Как показано на рисунке, в однородном магнитном поле $B$, направленном вертикально вверх, находится однородная жёсткая проводящая квадратная рамка $abcd$. Её масса равна $m$, длина стороны равна $l$, а сопротивление $R$. Рамка может свободно вращаться вокруг горизонтальной оси $OO'$, проходящей через середины сторон $ad$ и $bc$. Выводы рамки обозначены как $P$ и $Q$. Ось $x$ направлена горизонтально и перпендикулярно $OO'$. При решении задачи самоиндукцией рамки пренебречь.
Найдите момент инерции $J$ рамки относительно оси $OO'$. В момент времени $t=0$ угол между плоскостью рамки и осью $x$ равен $\theta_0$ и может считаться малым. В этот момент через рамку пускают ток $I$, который течёт по направлению $P \to a \to b \to c \to d \to Q$.
Найдите зависимость угла $\theta$, угловой скорости $\dot{\theta}$ и углового ускорения $\ddot{\theta}$ от времени. В некоторый момент времени $t = t_0 > 0$, когда плоскость рамки оказывается горизонтальной, цепь, к которой подключена рамка, разрывается.
Как будет двигаться после этого рамка? Найдите зависимость напряжения $V_{PQ}$ между точками $P$ и $Q$ от времени. После того, как рамка будет двигаться таким образом в течение некоторого времени, и угол между плоскостью рамки и осью $x$ станет равен $\theta_1$ $\left( \frac{\pi}{4} \leq \theta_1 \leq \frac{3\pi}{4} \right)$, точки $P$ и $Q$ замыкают накоротко. Известно что после этого рамка провернётся на небольшой угол $\alpha$ и затем остановится.
Найдите соотношение между $\alpha$ и $\theta_1$ и минимальное значение угла $\alpha_m$.
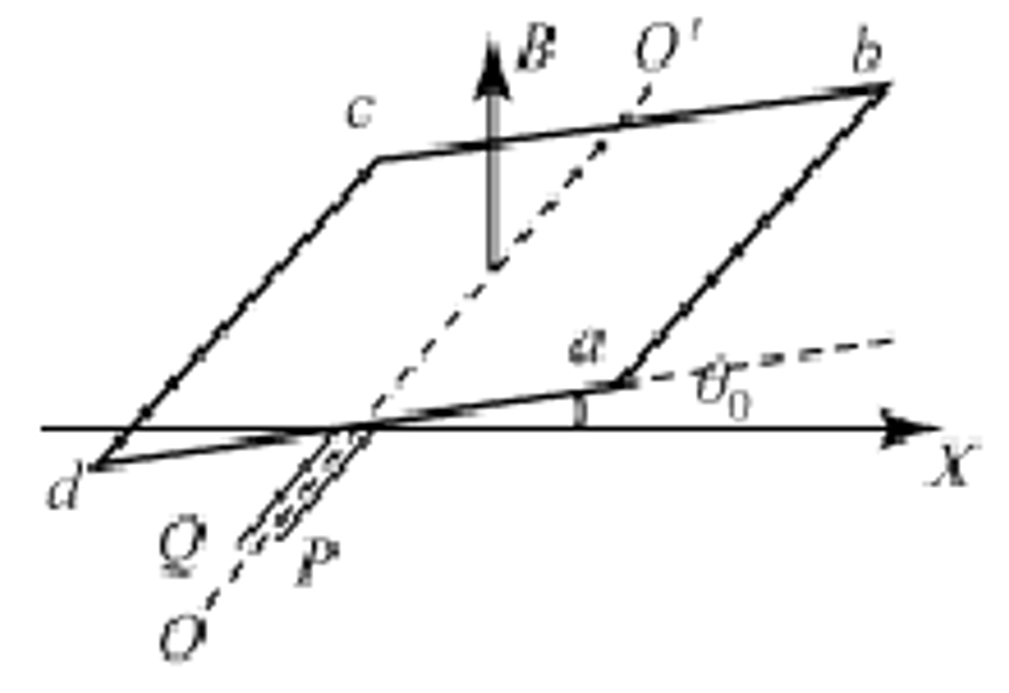
Найдите момент инерции $J$ рамки относительно оси $OO'$.
Ответ: \[J=\frac{ml^2}{6}.\]

Найдите зависимость угла $\theta$, угловой скорости $\dot{\theta}$ и углового ускорения $\ddot{\theta}$ от времени.
Ответ: \[\theta = \theta_0 \cos{\sqrt{\frac{6BI}{m}}t},\\\dot{\theta} = -\theta_0 \sqrt{\frac{6BI}{m}} \sin{\sqrt{\frac{6BI}{m}}t},\\\ddot{\theta} = -\theta_0 \frac{6BI}{m} \cos{\sqrt{\frac{6BI}{m}}t}.\]

Как будет двигаться после этого рамка? Найдите зависимость напряжения $V_{PQ}$ между точками $P$ и $Q$ от времени.
Ответ: \[\dot{\theta}(t) = \theta_0 \sqrt{\frac{6BI}{m}},\ t \geq t_0,\\V_{PQ} = -Bl^2\theta_0 \sqrt{\frac{6BI}{m}} \sin{\left[ \theta_0 \sqrt{\frac{6BI}{m}} (t-t_0) \right]}.\]

Найдите соотношение между $\alpha$ и $\theta_1$ и минимальное значение угла $\alpha_m$.
Ответ: \[\alpha = \frac{R\theta_0}{Bl^2 \sin^2{\theta_1}} \sqrt{\frac{mI}{6B}},\\\alpha_m = \frac{R}{Bl^2} \sqrt{\frac{mI}{6B}}\theta_0.\]
Темы:
T, Электромагнетизм, Электромагнитная индукция, Китайские